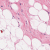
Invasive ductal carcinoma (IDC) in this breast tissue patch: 0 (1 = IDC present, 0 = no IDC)